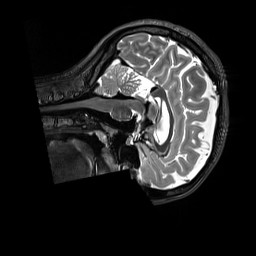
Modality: T2w
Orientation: sagittal
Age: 22
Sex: female
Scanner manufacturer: siemens
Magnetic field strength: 3 T
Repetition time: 3.2 s
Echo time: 0.728 s